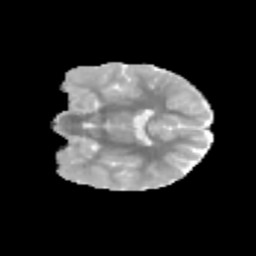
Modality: MD
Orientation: coronal
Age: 9
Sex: female
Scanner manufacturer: siemens
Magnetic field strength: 3 T
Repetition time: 3.8 s
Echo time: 0.07 s